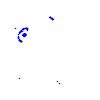
Particle: proton